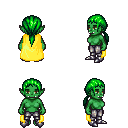
a pixel art fantasy rpg character, female body template, orc, green skin, yellow cape, metal pants, green ponytail hairstyle, metal boots, four views (front, back, left, right), 2x2 character sprite sheet, small pixel art, hard edges, no anti-aliasing